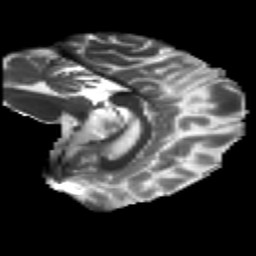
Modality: T2w
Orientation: sagittal
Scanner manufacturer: ge
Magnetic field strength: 3 T
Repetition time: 8.8 s
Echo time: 0.085 s